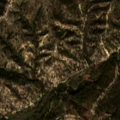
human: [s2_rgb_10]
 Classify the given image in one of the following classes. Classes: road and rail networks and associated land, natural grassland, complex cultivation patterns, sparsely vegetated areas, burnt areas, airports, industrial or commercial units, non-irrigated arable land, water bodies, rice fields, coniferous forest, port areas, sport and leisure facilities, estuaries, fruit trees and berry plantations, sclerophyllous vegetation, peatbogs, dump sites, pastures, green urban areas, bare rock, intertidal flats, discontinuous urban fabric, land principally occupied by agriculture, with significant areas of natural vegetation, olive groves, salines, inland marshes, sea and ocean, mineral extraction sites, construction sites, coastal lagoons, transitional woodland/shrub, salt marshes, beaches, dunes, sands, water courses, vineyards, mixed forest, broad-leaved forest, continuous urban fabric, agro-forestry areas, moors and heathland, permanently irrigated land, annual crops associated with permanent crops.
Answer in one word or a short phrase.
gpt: non-irrigated arable land, broad-leaved forest